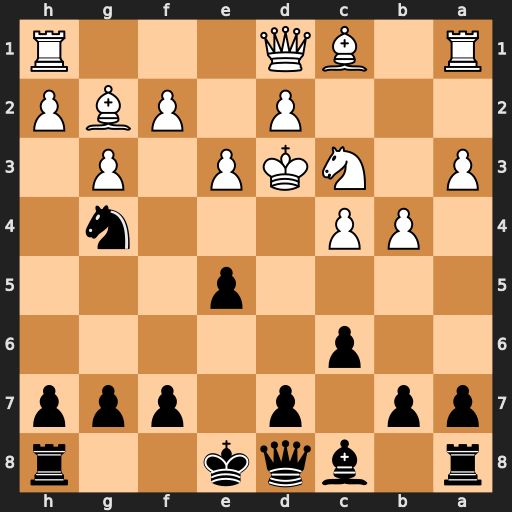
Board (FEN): r1bqk2r/pp1p1ppp/2p5/4p3/1PP3n1/P1NKP1P1/3P1PBP/R1BQ3R
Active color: b
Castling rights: kq
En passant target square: -
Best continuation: Nxf2+ Kc2 Nxd1